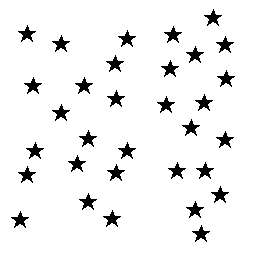
Squares: 0
Triangles: 0
Stars: 32
Total shapes: 32